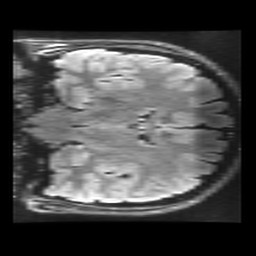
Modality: FLAIR
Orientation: coronal
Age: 27
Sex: female
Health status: healthy
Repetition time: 12 s
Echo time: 0.09782 s